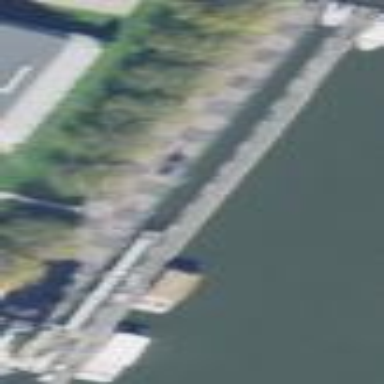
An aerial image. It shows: Man-made pier.